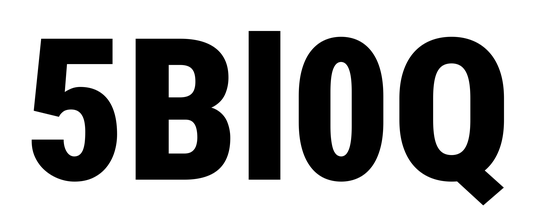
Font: Roboto_Condensed_Black